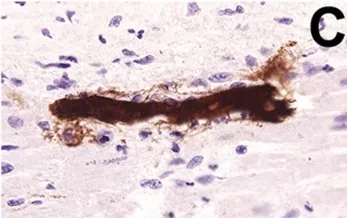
Cardiopathological findings. (B,C) Immunohistochemical staining for fibrin demonstrating cross section and longitudinal section of capillaries with prominent microthrombi occluding the lumens (immunohistochemistry for fibrin, x400).
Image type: pathology (immunostaining)